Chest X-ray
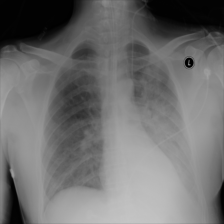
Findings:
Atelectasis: negative
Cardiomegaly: negative
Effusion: negative
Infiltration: positive
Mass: negative
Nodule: negative
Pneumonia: negative
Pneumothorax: negative
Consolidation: negative
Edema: positive
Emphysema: negative
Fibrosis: negative
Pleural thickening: negative
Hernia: negative